Interaction volume radius: 10 \u00c5
Interaction volume height: 20 \u00c5
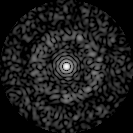
Disorder parameter: 0.8491